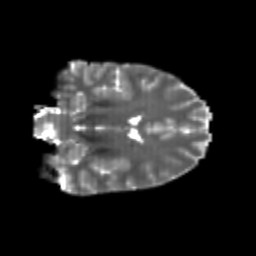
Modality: T2w
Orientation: coronal
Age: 23
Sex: female
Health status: healthy
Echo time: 0.074 s